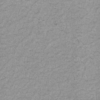
Label: not_dusty